Question: The picture shows the balloon popping problem. You need to pop all the balloons in a certain order. The reward for popping a red balloon is the product of itself and the value on the balloons to the left and right. The reward for popping a gold balloon is doubled, and the reward for popping a black balloon becomes negative. If there is no balloon on the left or right, multiply the value by 1. You only need to find the maximum reward and keep only the final value
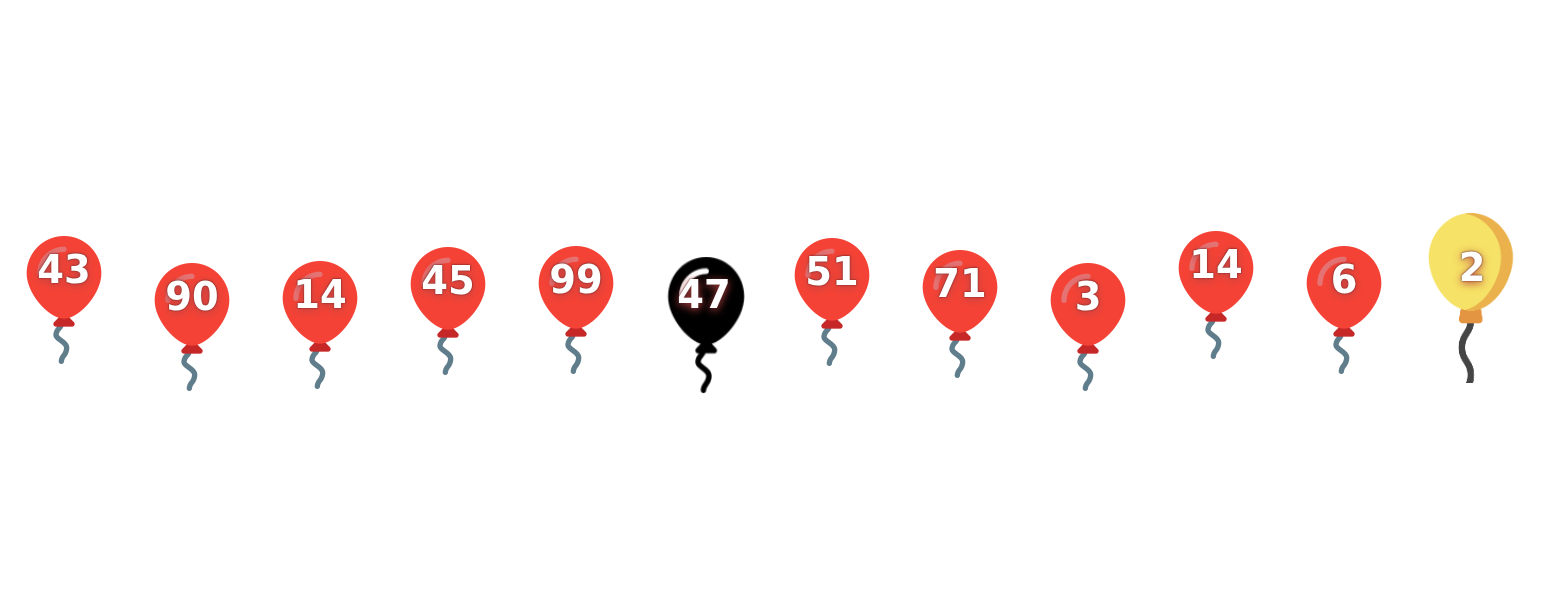
Answer: 1536273